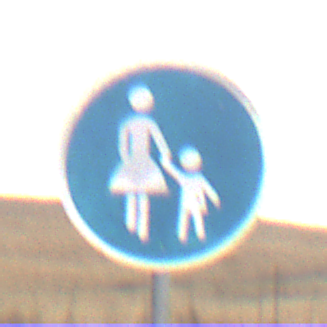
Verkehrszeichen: Gehweg
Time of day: MorningAfternoon
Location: Outdoor (Nature)
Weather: Overcast
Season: NotSpecified
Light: Natural